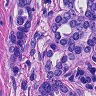
Metastatic tissue present: yes